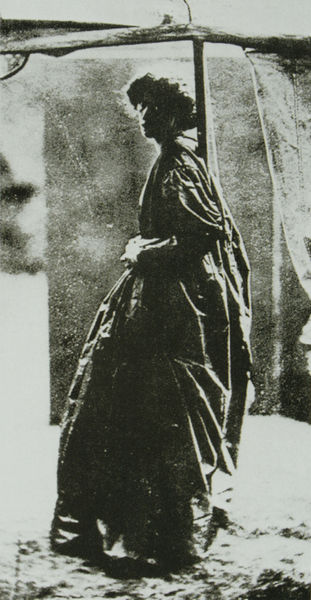
Titel: Fotografie von Jane Morris
Schlagwörter: baum, dunkel, hand, schatten, weiß, mädchen, bewegung, frau, frisur, grau, haar, hintergrund, holz, hut, jahrhundertwende, kleid, licht, mund, profil, schwarz, strasse, zimmer, blick, dach, dame, schirm, sonnenschirm, weg, wiese, haube, rock, tanz, wand, arme, augen, blass, falten, gesicht, stehen, bild, bildnis, hände, portrait, porträt, vorhang, ast, boden, figur, gewand, haare, mantel, england, locken, garten, taille, rückenansicht, graphik, monochrom, silhouette, romantik, angst, lehnen, unterstand, ganzfigurig, melancholie, bauch, allein, warten, schwanger, foto, fotografie, photographie, regen, schwarz-weiss, scharz, photo, ganzfigur, verschwommen, stall, präraffaeliten, stange, gerafft, anlehnen, weinrebe, klei, armut, fotographie, schwar, fin de siecle, zelt, schauspielerin, schwarz/weiß, schwrz, camille, plane, erschrocken, rossetti, gewqand, präraffaelismus, jane, jane morris, morris, arnut, blick in die kamera